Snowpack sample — Loveland Pass, Silver Plume, Colorado, USA (2/11/26, 12:00 PM MST)
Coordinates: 39.663, -105.886
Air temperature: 35 °F
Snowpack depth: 82 cm
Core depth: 10 cm
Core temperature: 17.6 °F
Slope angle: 13°, slope face: 12°
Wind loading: high
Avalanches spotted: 1
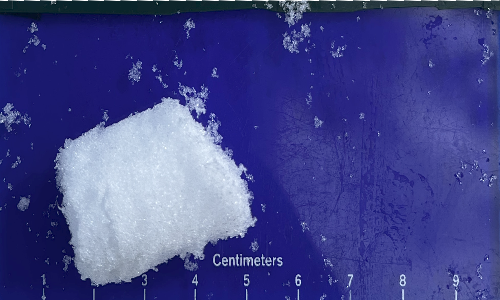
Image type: core
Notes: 1 small avalanche spotted on the north side of the bowl, lots of wind loading